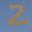
Label: 2